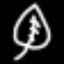
Label: leaf